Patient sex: F
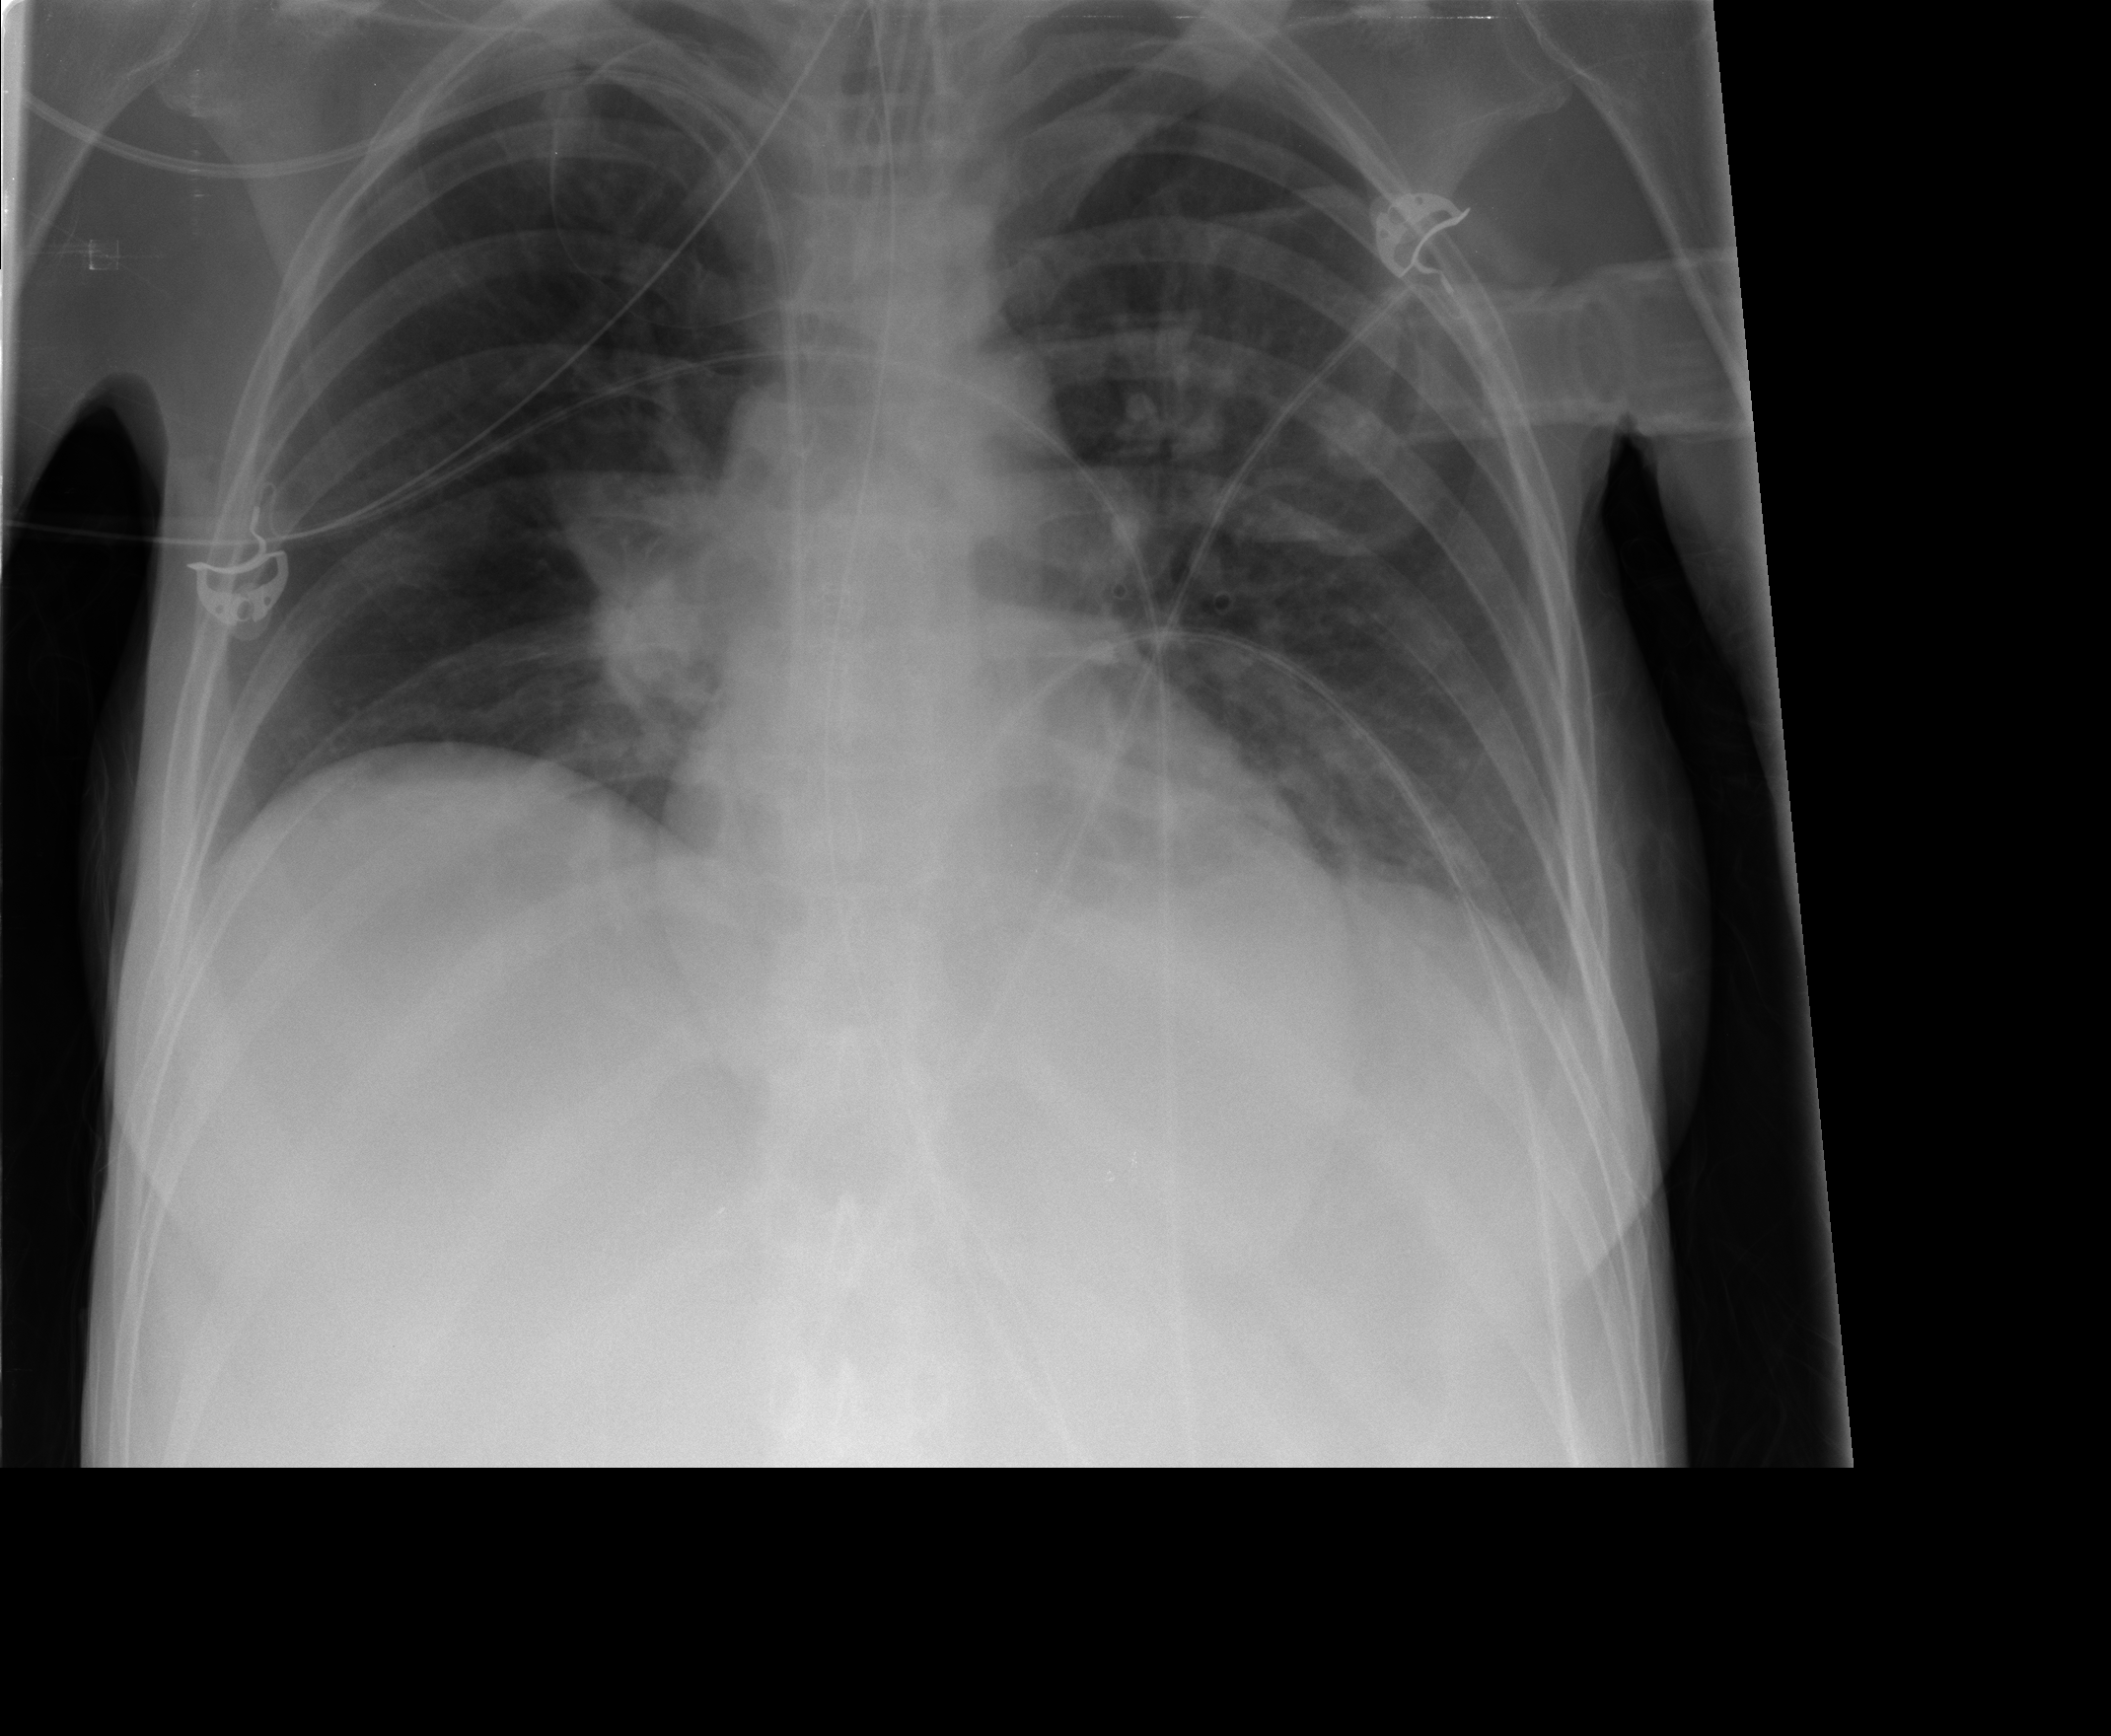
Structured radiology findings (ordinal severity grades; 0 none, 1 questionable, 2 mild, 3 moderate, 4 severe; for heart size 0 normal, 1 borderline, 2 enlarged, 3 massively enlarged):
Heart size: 0
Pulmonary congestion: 0
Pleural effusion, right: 0
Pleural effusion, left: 0
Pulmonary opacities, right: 2
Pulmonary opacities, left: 0
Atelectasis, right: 2
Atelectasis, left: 0